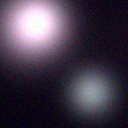
Screen state: off